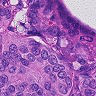
Metastatic tissue present: yes